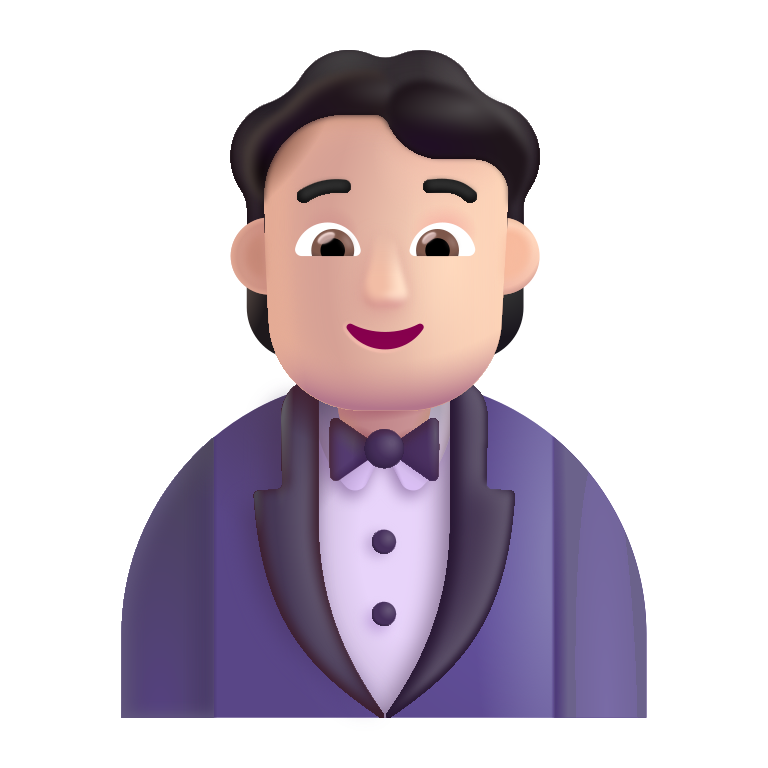
person in tuxedo color light